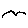
Label: bird